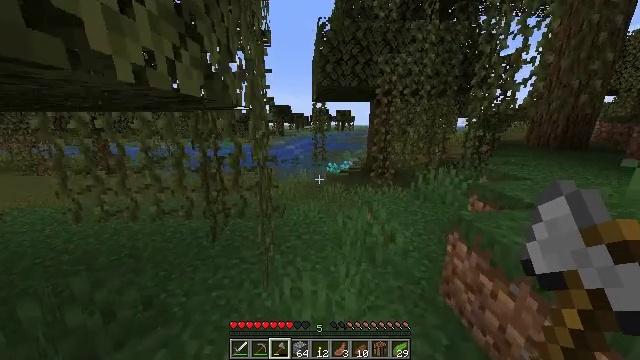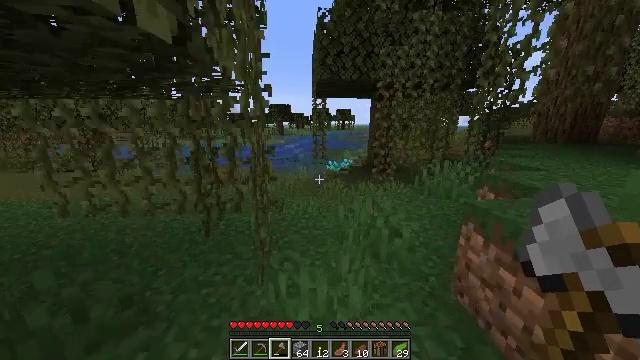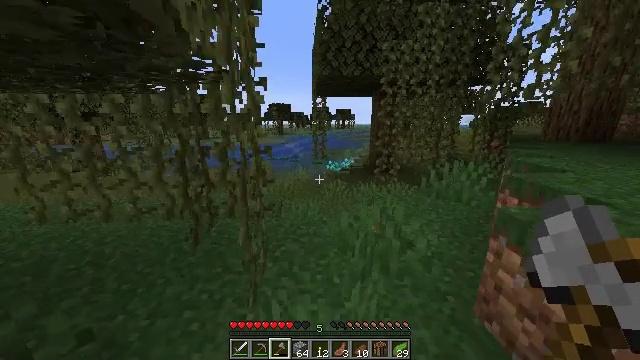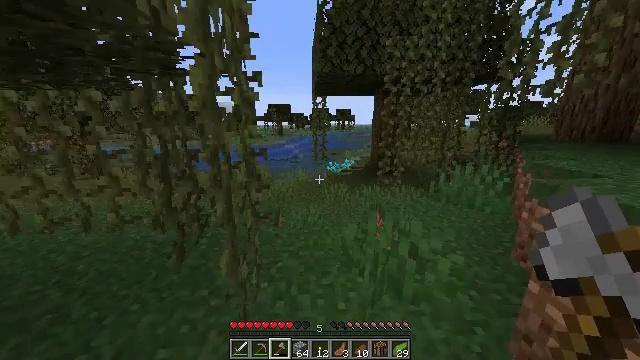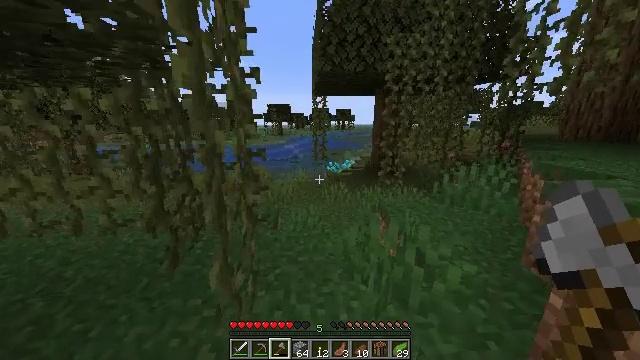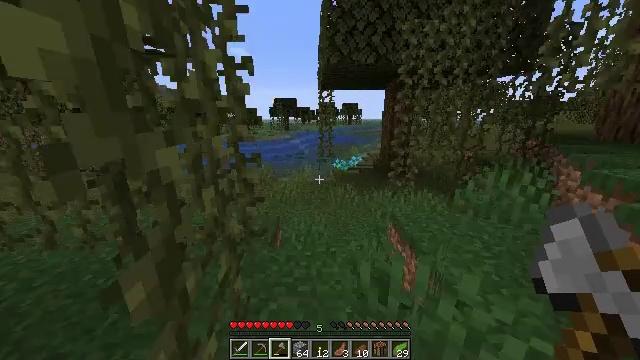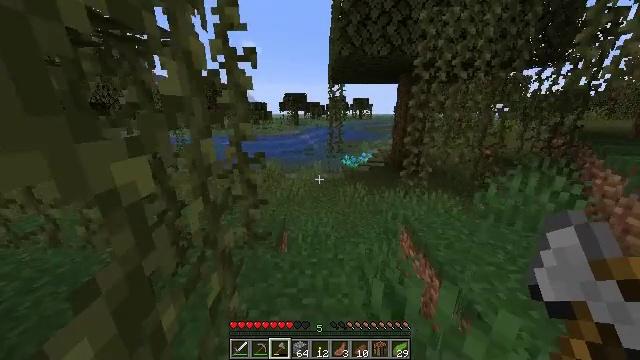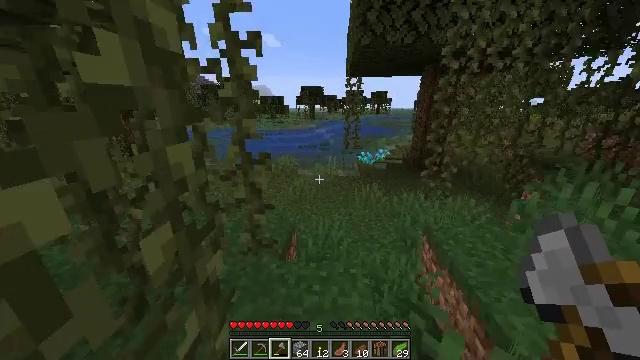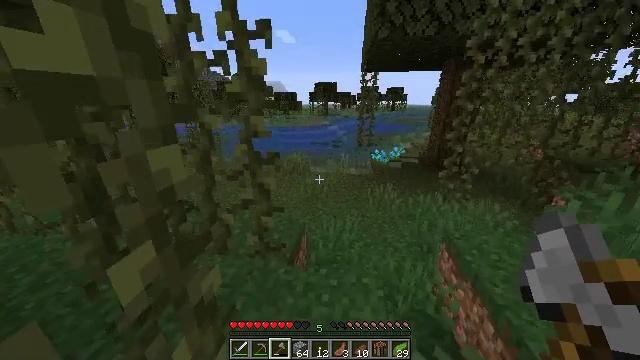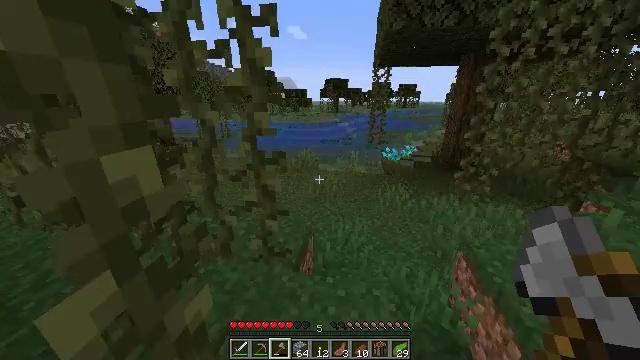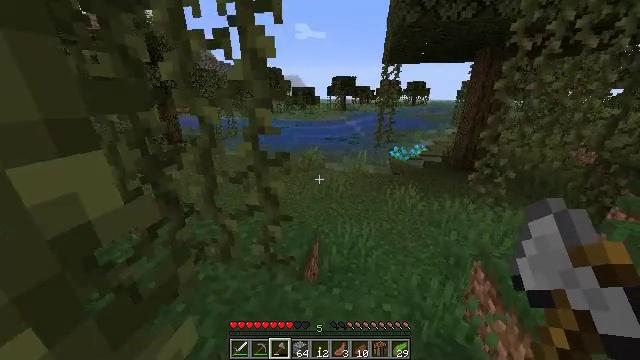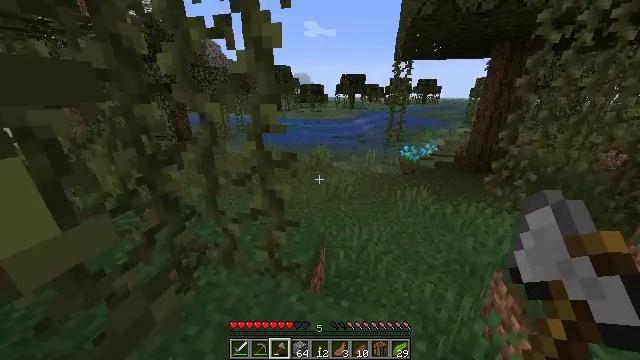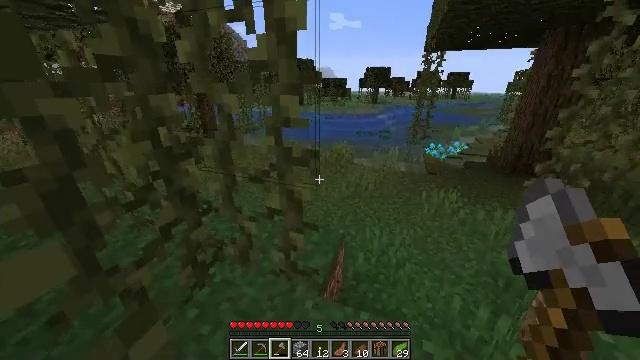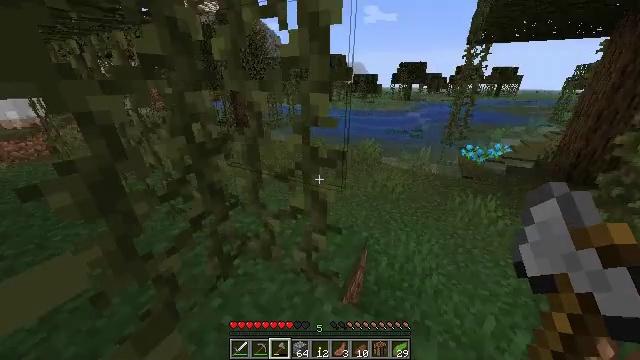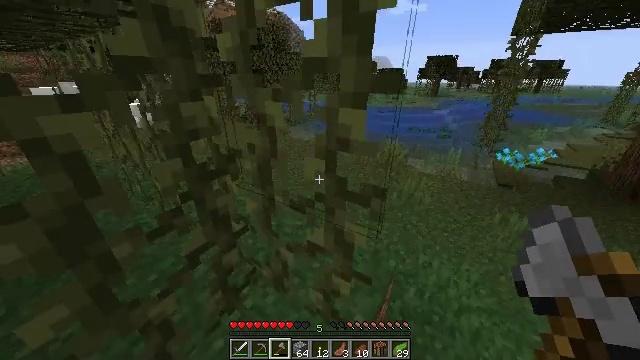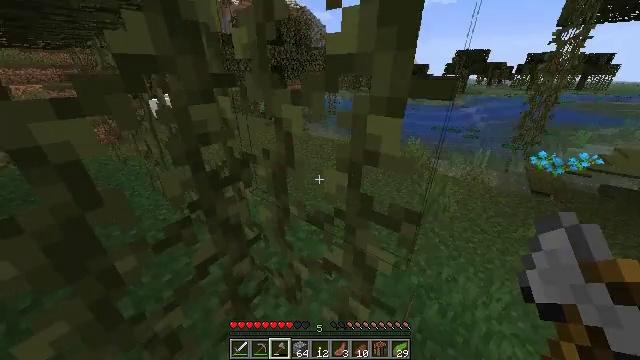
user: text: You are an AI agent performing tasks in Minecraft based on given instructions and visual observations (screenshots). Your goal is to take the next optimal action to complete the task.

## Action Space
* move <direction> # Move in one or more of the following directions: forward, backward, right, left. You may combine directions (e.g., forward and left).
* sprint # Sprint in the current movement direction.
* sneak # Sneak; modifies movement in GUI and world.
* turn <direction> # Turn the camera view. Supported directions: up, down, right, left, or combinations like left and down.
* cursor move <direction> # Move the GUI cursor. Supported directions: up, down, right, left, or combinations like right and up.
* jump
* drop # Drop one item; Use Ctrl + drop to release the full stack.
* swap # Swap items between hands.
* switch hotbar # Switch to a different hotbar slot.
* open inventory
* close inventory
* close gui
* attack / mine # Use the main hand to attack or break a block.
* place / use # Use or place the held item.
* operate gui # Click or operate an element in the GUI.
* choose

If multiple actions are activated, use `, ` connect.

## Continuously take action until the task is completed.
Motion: motion action
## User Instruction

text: Gather sugar cane for crafting.
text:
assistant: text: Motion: move forward, sprint
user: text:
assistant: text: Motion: move forward, sprint
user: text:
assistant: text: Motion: move forward, sprint
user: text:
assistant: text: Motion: move forward
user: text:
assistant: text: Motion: move forward, turn left and down
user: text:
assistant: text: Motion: move forward, turn left and down
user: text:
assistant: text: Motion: move forward, turn left and down
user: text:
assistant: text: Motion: move forward, turn left
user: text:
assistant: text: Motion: move forward, turn left
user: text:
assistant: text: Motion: move forward, turn left
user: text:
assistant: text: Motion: move forward, turn left
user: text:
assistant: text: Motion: move forward, turn left and down
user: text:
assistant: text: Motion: move forward, turn left
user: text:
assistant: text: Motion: move forward, turn left
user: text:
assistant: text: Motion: move forward, turn left
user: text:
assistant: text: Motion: move forward and move right, turn left
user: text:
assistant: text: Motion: move forward and move right, turn left
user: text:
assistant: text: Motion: move forward and move right
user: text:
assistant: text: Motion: move forward and move right
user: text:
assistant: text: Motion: move forward and move right
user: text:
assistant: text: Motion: move forward and move right, turn left and up
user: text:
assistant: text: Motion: move forward and move right, attack / mine
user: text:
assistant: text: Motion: move forward and move right, attack / mine
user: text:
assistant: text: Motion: move forward and move right, attack / mine
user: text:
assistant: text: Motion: move forward and move right, attack / mine
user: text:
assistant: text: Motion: move forward and move right, turn left
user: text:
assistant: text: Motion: move forward and move right
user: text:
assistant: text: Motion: move forward and move right
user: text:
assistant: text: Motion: move forward and move right
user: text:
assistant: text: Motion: move forward and move right